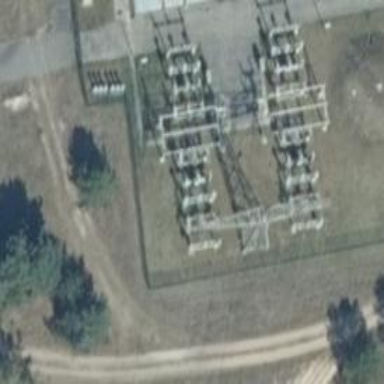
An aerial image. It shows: Power line with 3 cables. It uses busbar.